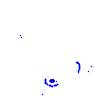
Particle: electron